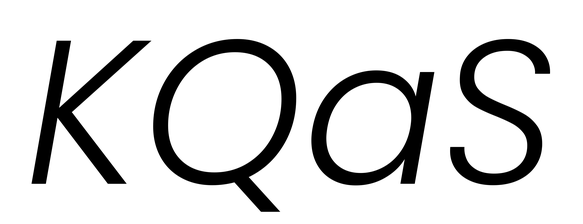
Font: Poppins-LightItalic